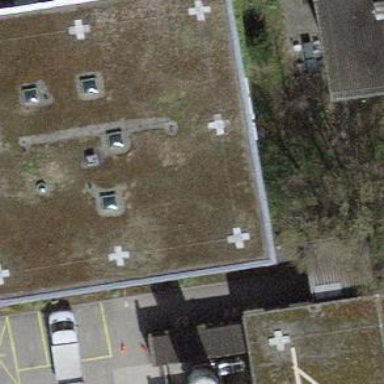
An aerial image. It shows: Hospital building.